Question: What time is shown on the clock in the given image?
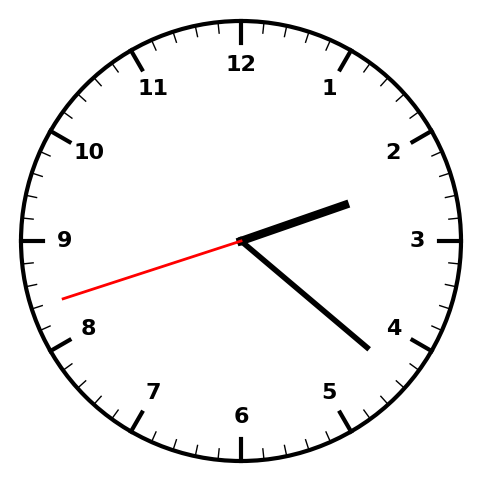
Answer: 02:21:42